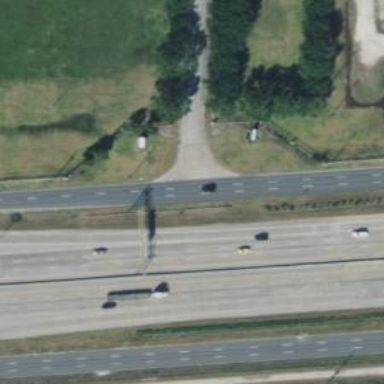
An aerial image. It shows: Secondary road with frontage road.